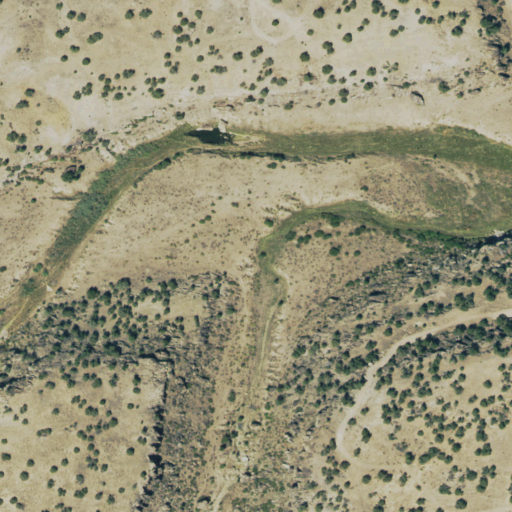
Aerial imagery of valley in Colorado named Hickok Canyon containing shrub, grassland, and evergreen forest